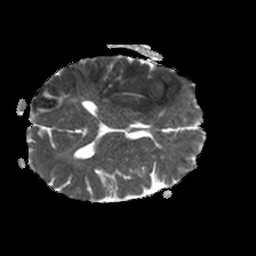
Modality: ADC
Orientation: axial
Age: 53
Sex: male
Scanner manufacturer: philips
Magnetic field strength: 1.5 T
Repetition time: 3.403 s
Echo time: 0.06922 s